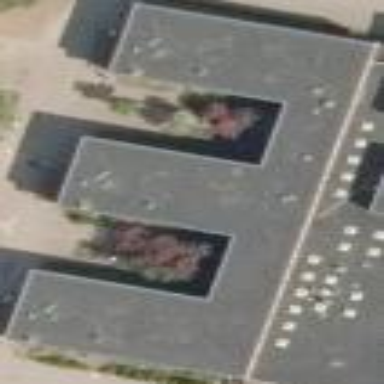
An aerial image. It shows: Building with flat roof.